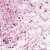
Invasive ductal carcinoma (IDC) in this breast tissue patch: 0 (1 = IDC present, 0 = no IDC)